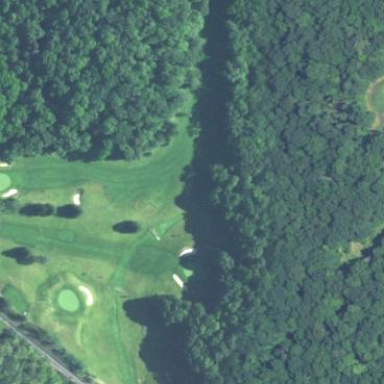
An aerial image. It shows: Golf course surrounded by greenery.